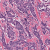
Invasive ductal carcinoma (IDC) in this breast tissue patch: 1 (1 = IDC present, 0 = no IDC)